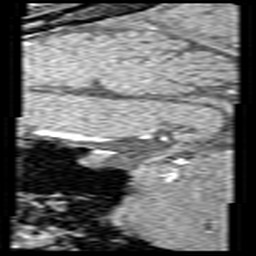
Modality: angio
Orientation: sagittal
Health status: ill
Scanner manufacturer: siemens
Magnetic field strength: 3 T
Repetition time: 0.023 s
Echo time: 0.0042 s